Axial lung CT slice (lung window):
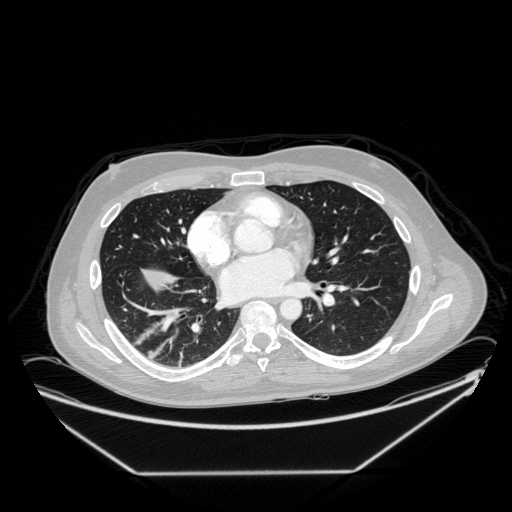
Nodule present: yes
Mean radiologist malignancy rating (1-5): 2.75